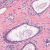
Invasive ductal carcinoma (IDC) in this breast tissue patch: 0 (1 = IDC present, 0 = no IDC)